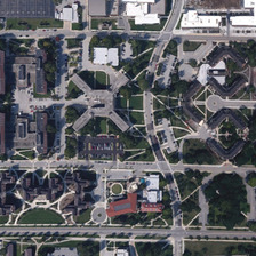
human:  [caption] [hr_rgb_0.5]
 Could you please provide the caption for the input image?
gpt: smart buildings are situated in this campus with several roads passing through .

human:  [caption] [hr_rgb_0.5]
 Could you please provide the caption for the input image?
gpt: There is a unique building surrounded by meadows.

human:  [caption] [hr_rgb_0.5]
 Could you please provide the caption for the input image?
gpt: There are unique buildings surrounded by grasslands.

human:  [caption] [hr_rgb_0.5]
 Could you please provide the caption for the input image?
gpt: There are unique buildings surrounded by lawns.

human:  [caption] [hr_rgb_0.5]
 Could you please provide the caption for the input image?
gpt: Unique building around the grass